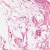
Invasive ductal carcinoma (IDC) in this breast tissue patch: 0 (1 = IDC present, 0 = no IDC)